Question: Maybe I'm over thinking this.. How can I have an odd number of thumbnails using Bootstrap's grid. I have 7 thumbnail images at the bottom. I'd like to space them out of course using the grid. Maybe this isn't possible and should just use regular CSS?
Here's what I tried:
'''
<div class="row-fluid">
<div class="span12">
<ul class="thumbnails">
<li class="span1">
<div class="thumbnail">
<img src="img/diningroom/1.jpg" alt="">
</div>
</li>
<li class="span2">
<div class="thumbnail">
<img src="img/diningroom/2.jpg" alt="">
</div>
</li>
<li class="span2">
<div class="thumbnail">
<img src="img/diningroom/3.jpg" alt="">
</div>
</li>
<li class="span2">
<div class="thumbnail">
<img src="img/diningroom/4.jpg" alt="">
</div>
</li>
<li class="span2">
<div class="thumbnail">
<img src="img/diningroom/5.jpg" alt="">
</div>
</li>
<li class="span2">
<div class="thumbnail">
<img src="img/diningroom/6.jpg" alt="">
</div>
</li>
<li class="span1">
<div class="thumbnail">
<img src="img/diningroom/6.jpg" alt="">
</div>
</li>
</ul>
</div>
</div>
'''

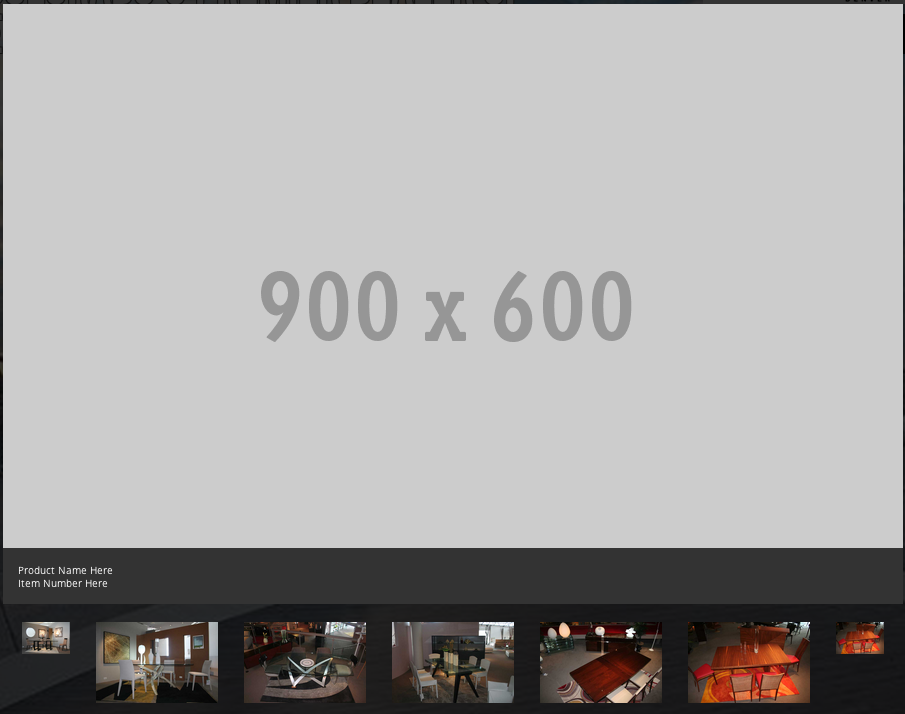
Answer: You can customize bootstrap columns <URL>.